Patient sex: M
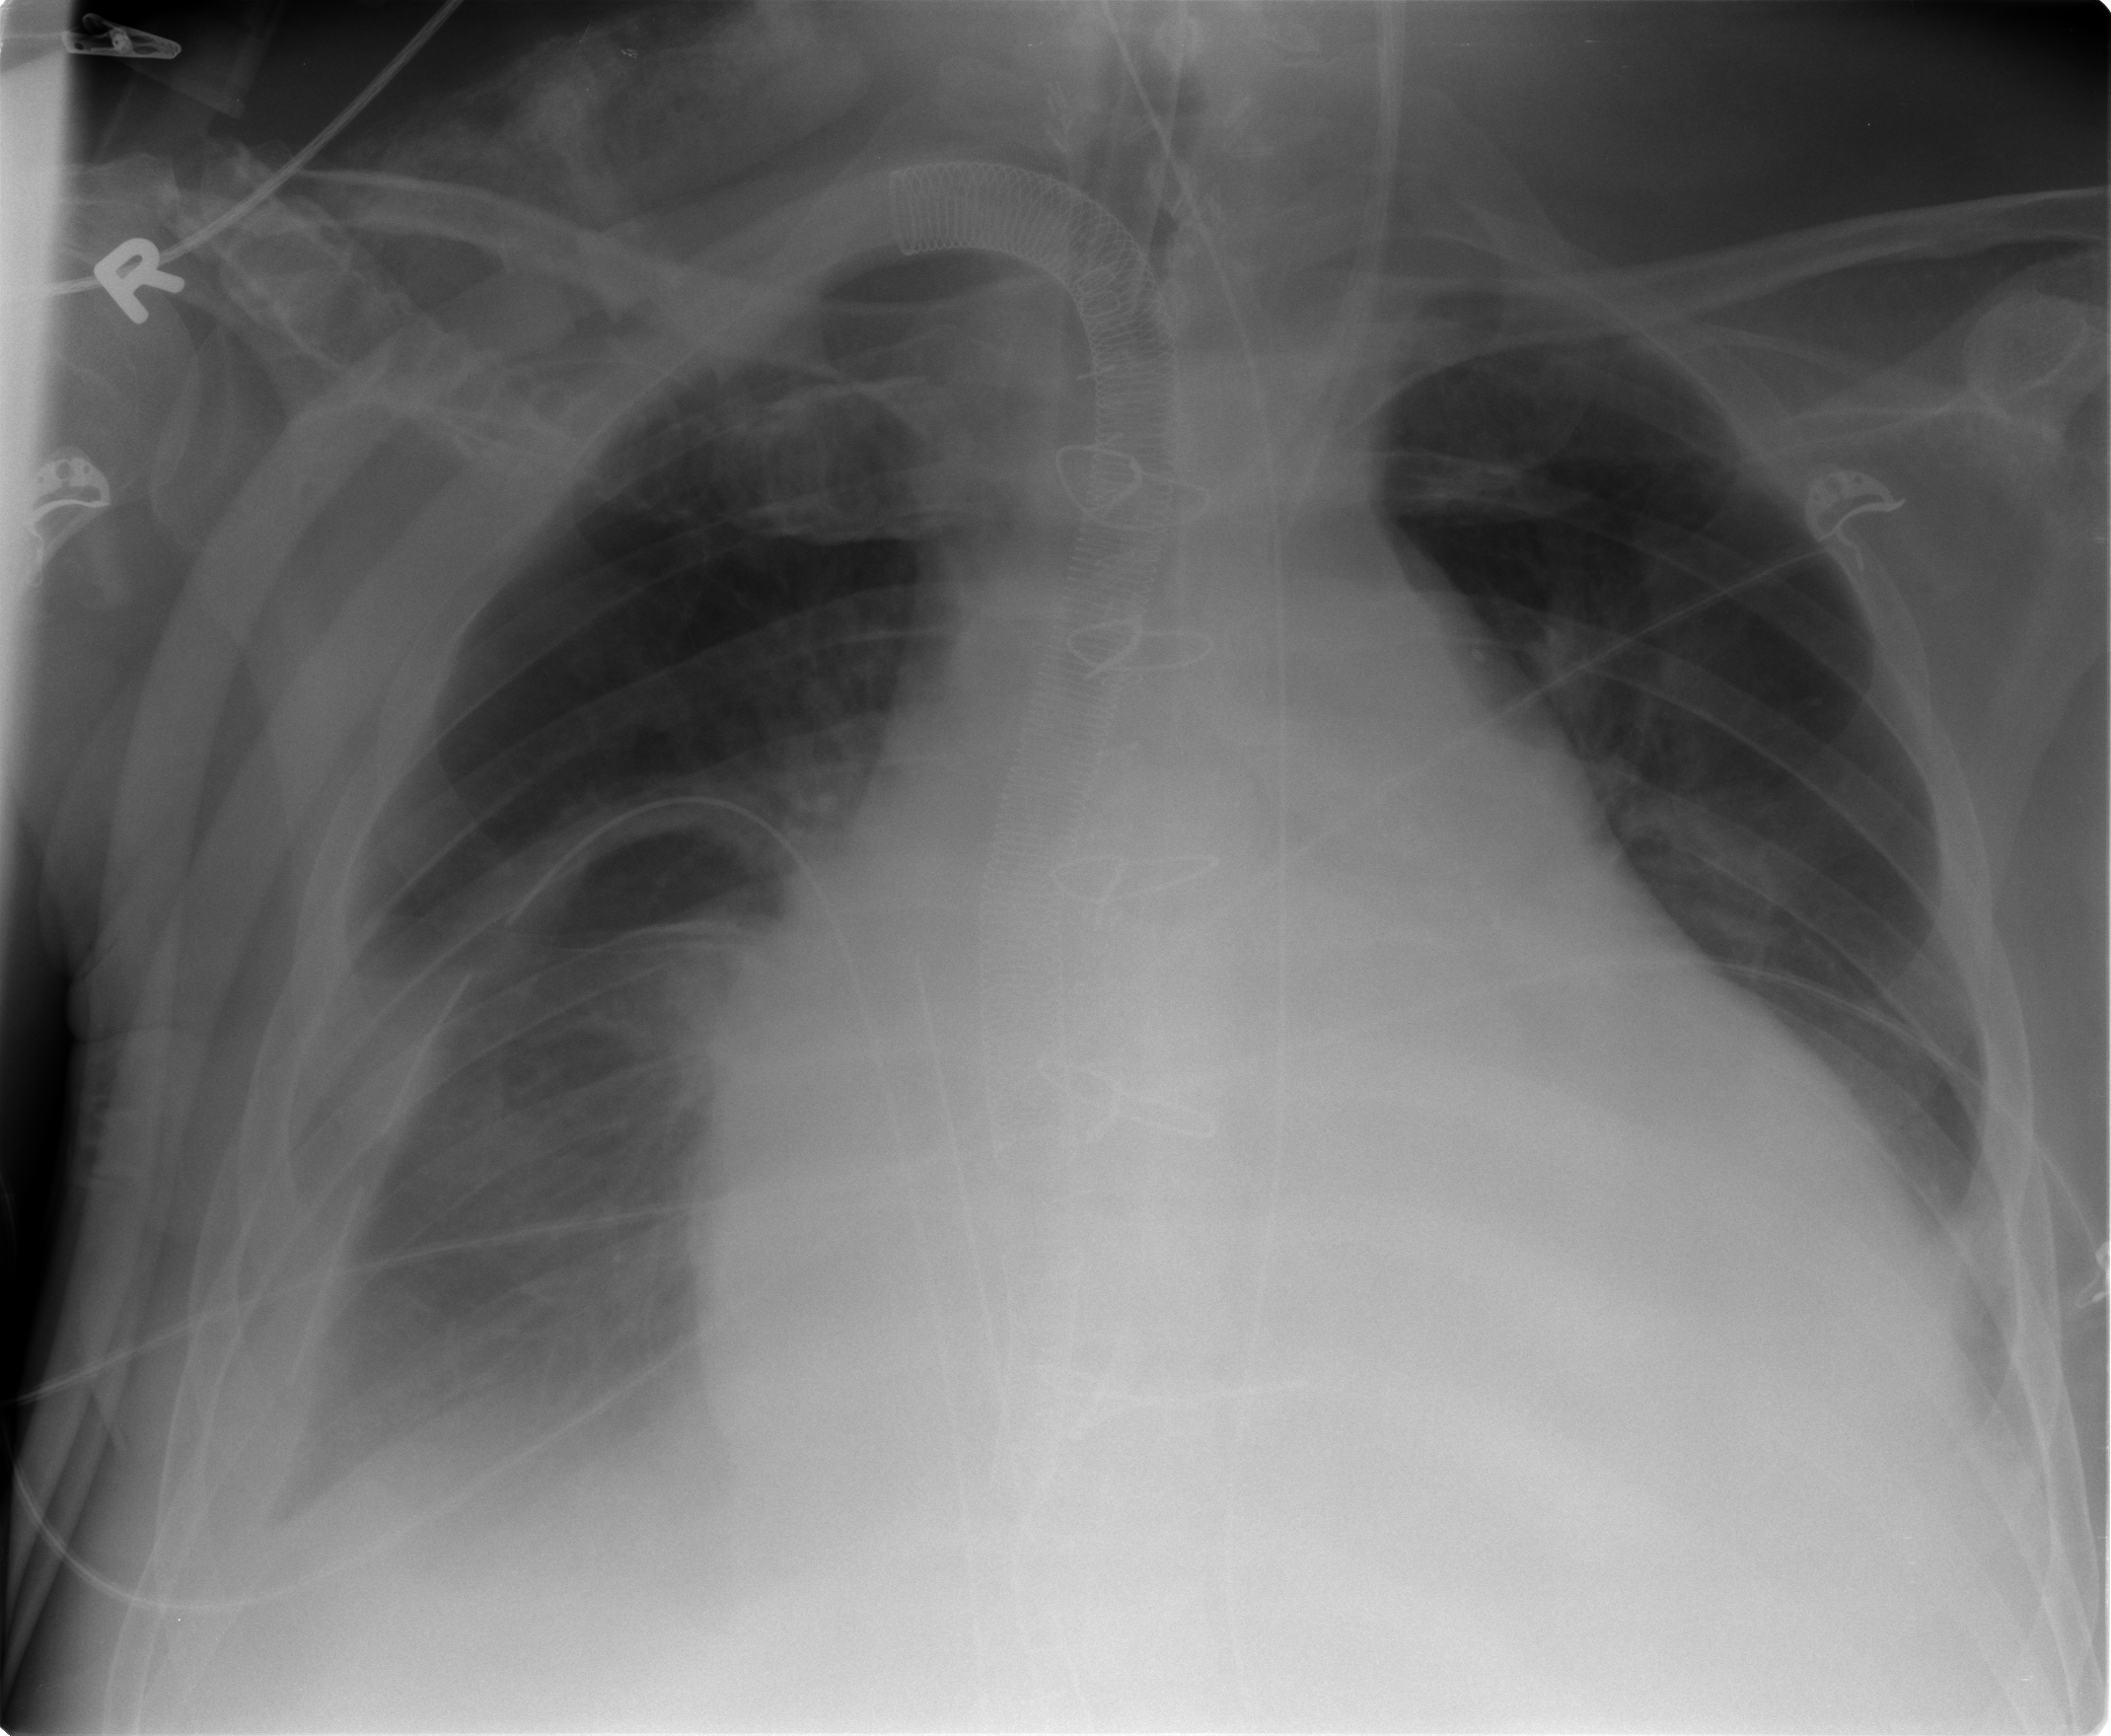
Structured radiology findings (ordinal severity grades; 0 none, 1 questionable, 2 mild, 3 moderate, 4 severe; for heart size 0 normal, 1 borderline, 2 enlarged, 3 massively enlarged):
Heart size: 3
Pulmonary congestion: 2
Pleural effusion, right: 3
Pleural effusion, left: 2
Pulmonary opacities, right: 0
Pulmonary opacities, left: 0
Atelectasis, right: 2
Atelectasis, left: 2